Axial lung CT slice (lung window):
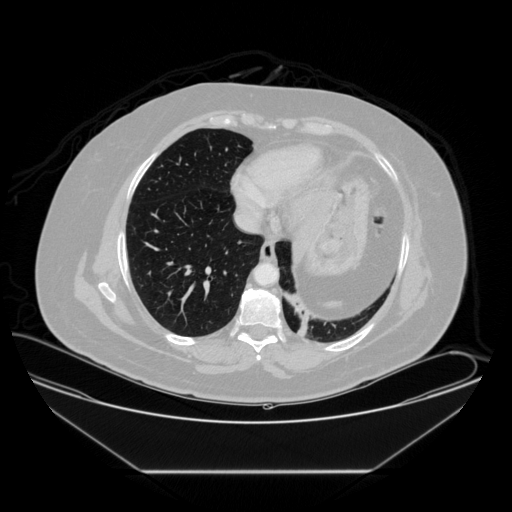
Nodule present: no